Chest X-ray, AP view. Patient: 36 years old, sex M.
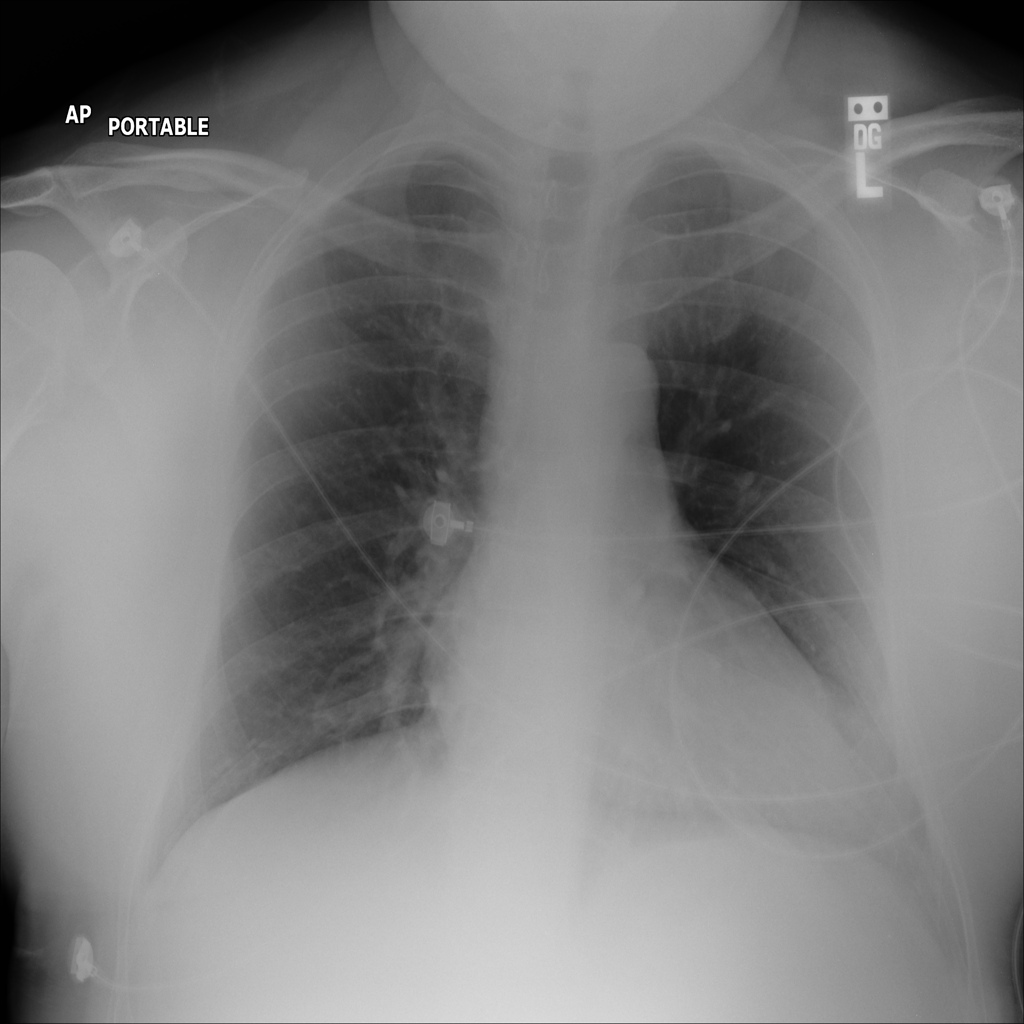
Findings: No Finding